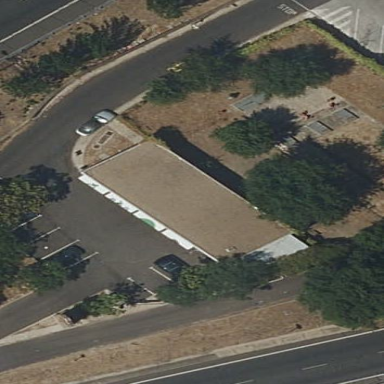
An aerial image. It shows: Building used as car repair shop.